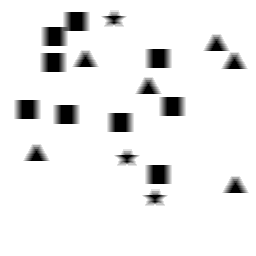
Squares: 9
Triangles: 6
Stars: 3
Total shapes: 18